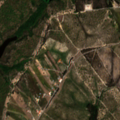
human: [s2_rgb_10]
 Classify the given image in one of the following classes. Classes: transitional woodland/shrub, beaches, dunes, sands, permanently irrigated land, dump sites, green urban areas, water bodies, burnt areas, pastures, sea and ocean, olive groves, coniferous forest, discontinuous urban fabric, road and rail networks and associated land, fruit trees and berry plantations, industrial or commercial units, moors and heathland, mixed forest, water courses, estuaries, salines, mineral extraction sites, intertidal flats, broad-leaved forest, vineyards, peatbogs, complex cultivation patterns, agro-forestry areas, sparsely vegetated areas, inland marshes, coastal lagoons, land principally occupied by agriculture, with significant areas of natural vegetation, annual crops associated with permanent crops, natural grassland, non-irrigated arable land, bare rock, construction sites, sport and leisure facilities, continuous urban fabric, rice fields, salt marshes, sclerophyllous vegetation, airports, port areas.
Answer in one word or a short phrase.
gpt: non-irrigated arable land, olive groves, complex cultivation patterns, agro-forestry areas, broad-leaved forest, transitional woodland/shrub